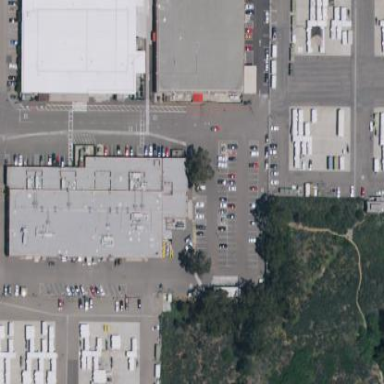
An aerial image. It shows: Commercial building.